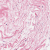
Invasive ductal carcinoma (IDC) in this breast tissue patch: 0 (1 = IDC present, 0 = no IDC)